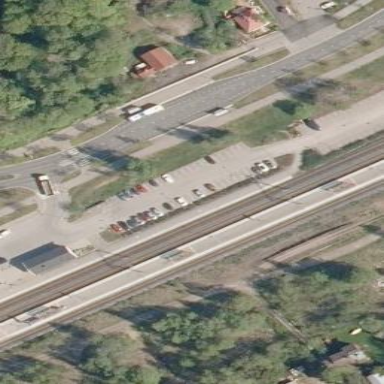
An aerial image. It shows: Parking area with asphalt surface designed for park and ride use.